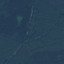
Label: Forest